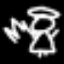
Label: angel